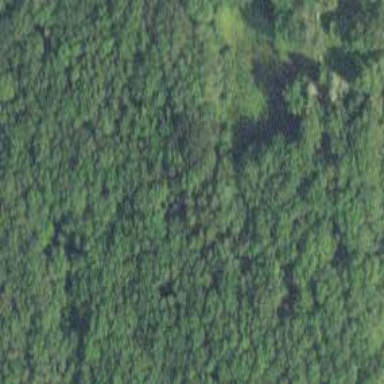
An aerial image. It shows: Mixed woodland with various types of leaves.